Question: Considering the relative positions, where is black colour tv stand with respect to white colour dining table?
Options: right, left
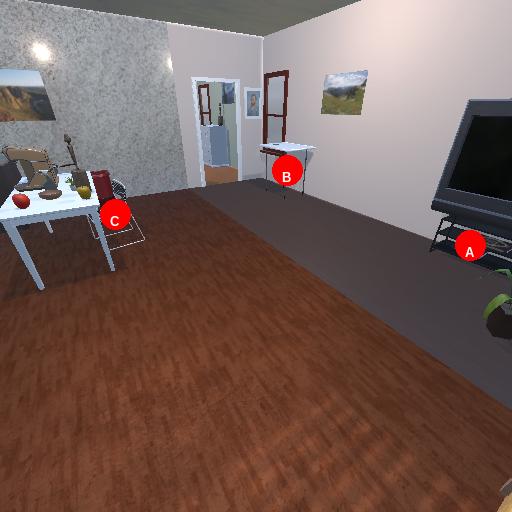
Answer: right